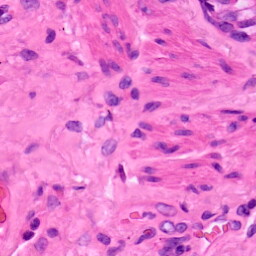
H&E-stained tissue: Lung